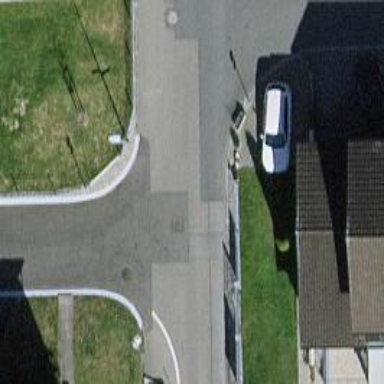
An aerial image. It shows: Asphalt road in residential area.